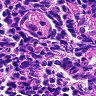
Metastatic tissue present: no